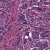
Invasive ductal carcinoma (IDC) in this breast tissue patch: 1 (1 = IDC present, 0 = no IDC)